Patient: sex F, age 66
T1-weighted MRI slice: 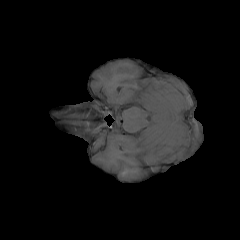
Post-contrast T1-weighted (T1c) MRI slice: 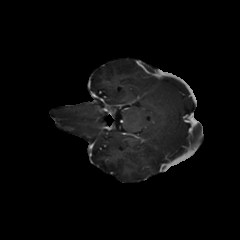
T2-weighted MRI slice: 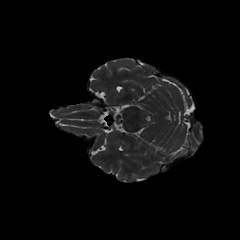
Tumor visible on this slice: no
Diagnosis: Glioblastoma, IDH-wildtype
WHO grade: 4